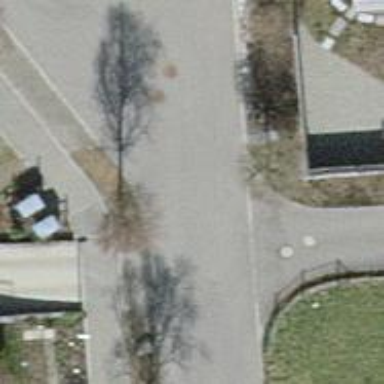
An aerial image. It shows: Urban area with trees.